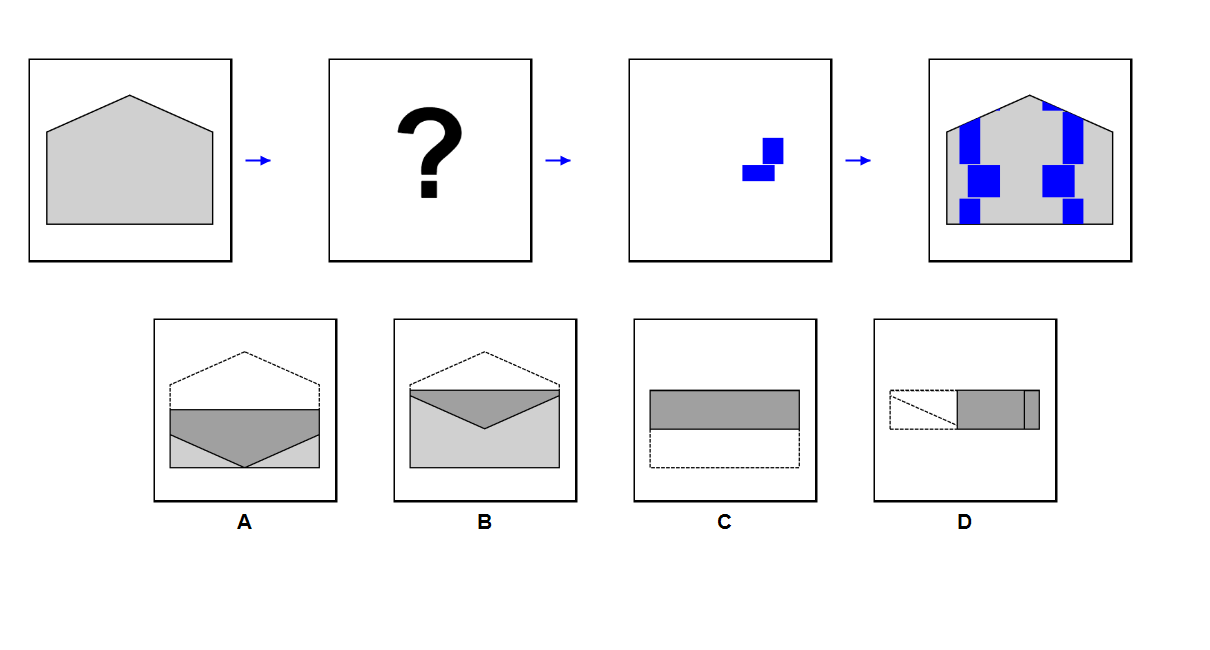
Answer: A